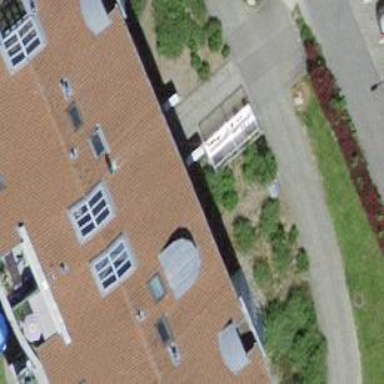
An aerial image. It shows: Gabled roof adorns the apartments building.